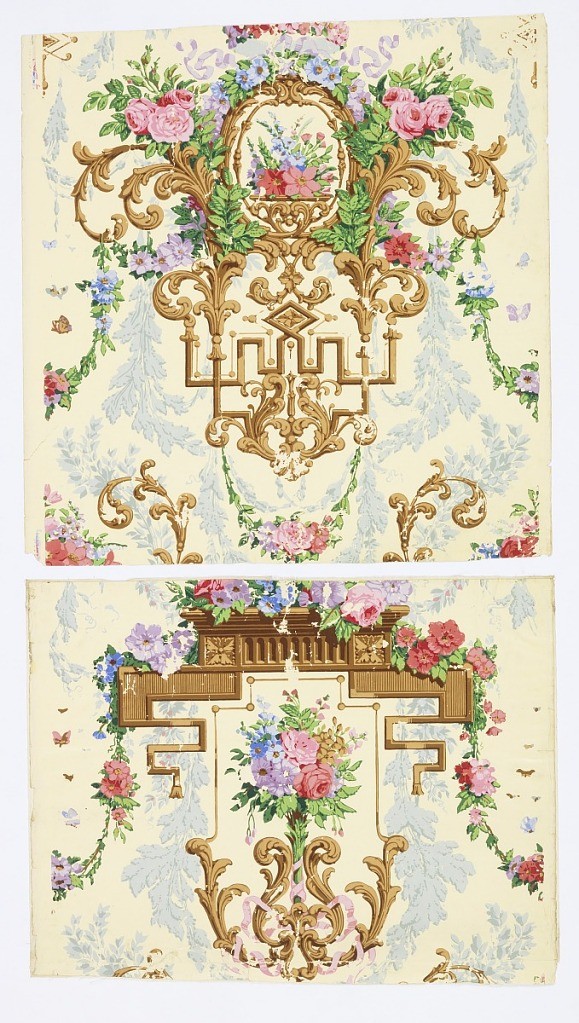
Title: Sidewall
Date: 1860–70
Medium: Block-printed
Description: Two widths of paper with framework of acanthus scrolls in browns, and sprays and clusters of flowers and foliage in colors. Not complete repeats.  Printed in shades of periwinkle blue, pale aqua, lavenders, rose, pinks, greens, tan, brown, ochre.